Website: slack
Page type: billing-address
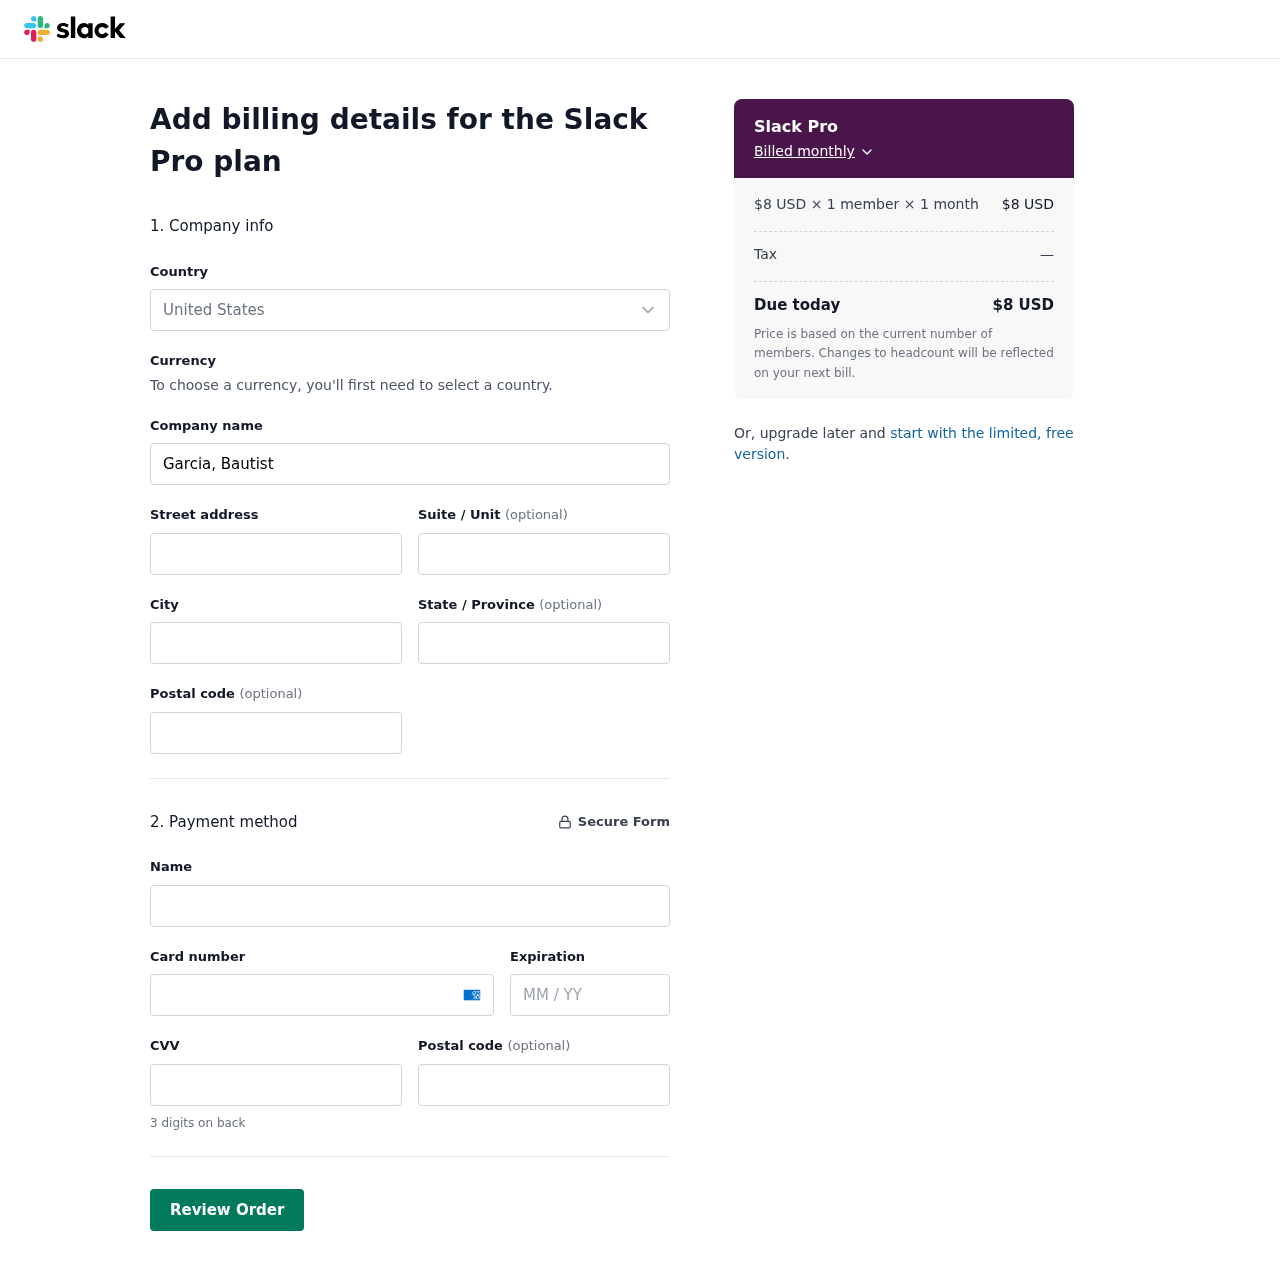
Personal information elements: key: PII_CARD_CVV
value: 1975
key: PII_CARD_EXPIRY
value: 11/27
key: PII_CARD_NUMBER
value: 3733 6518 0655 843
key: PII_CITY
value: South Kyle
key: PII_COMPANY
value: Garcia, Bautista and Michael
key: PII_COUNTRY
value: United States
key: PII_FULLNAME
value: Zachary Foster
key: PII_POSTCODE
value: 83436
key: PII_STATE
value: PR
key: PII_STREET
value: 57389 Jessica Ferry Suite 100
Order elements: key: ORDER_PLAN_PRICE
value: $8 USD
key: ORDER_NUM_MEMBERS
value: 1 member
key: ORDER_NUM_MONTHS
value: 1 month
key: ORDER_SUBTOTAL
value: $8 USD
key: ORDER_TAX
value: —
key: ORDER_TOTAL
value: $8 USD